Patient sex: M
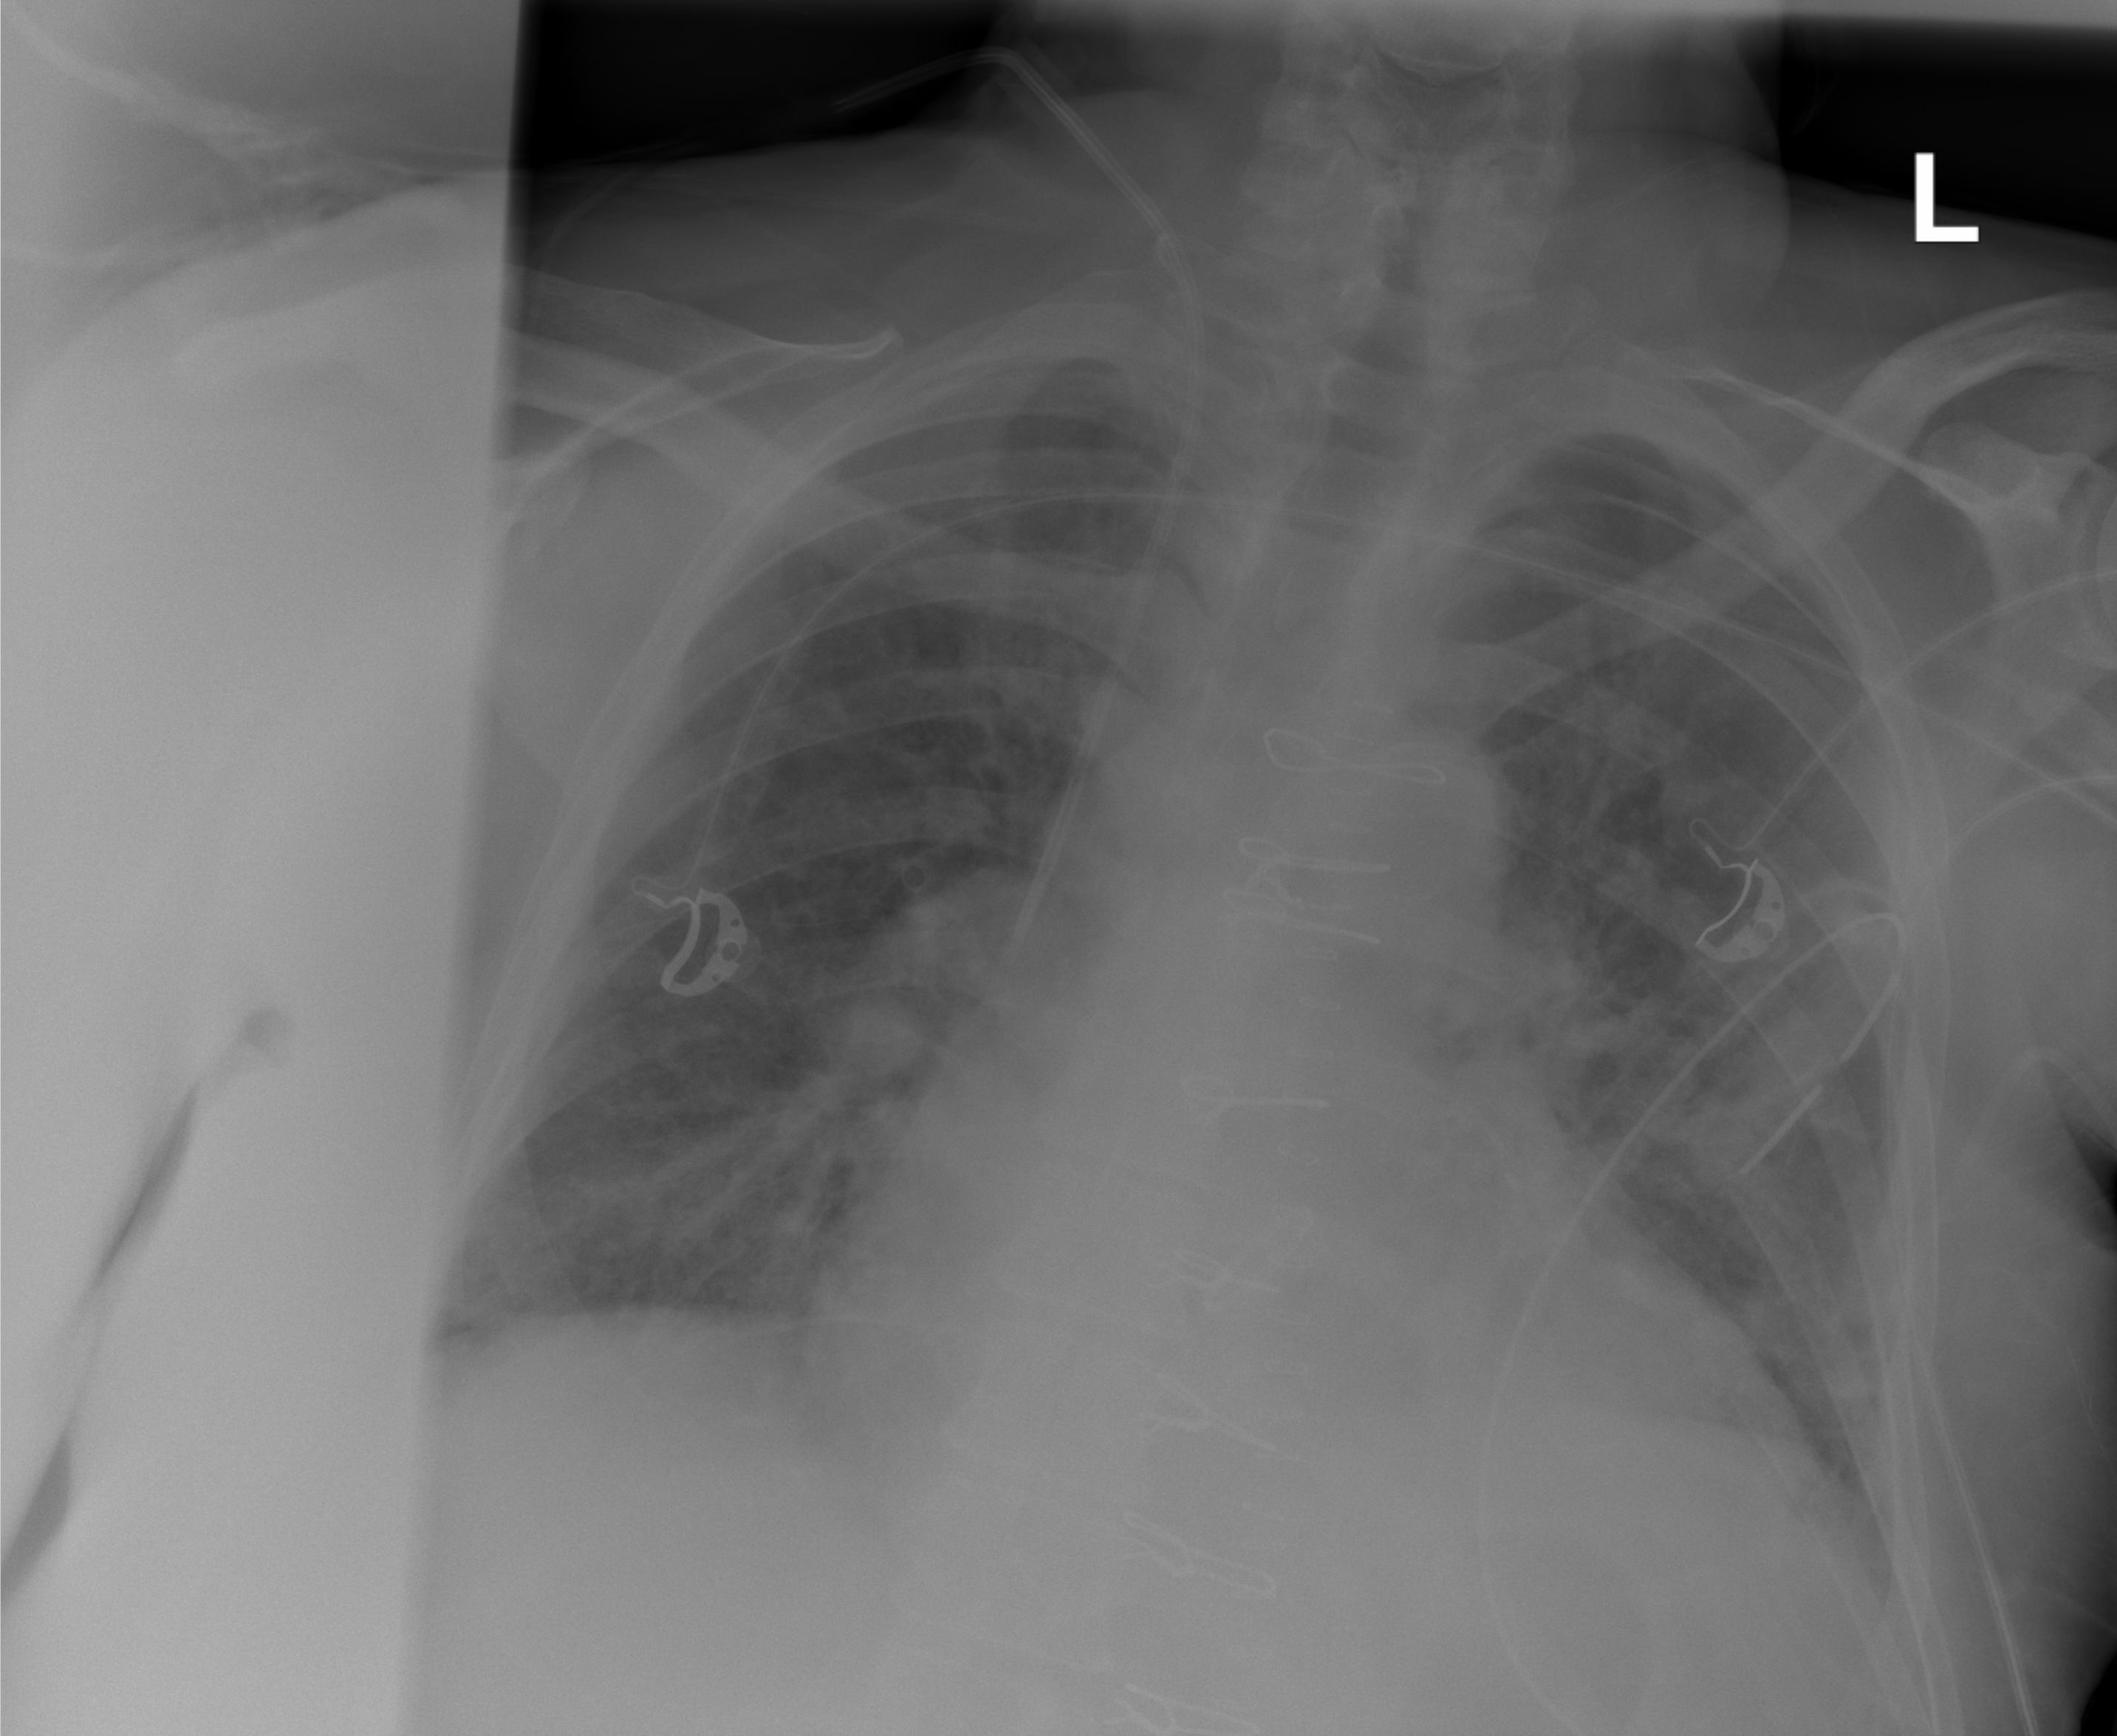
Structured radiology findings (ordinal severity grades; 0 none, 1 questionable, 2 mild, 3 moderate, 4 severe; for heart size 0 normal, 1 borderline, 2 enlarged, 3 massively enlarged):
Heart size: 2
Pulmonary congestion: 2
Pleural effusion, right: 0
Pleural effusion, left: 2
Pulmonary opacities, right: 2
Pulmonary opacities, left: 2
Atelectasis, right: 2
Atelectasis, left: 2